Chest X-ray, AP view. Patient: 53 years old, sex F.
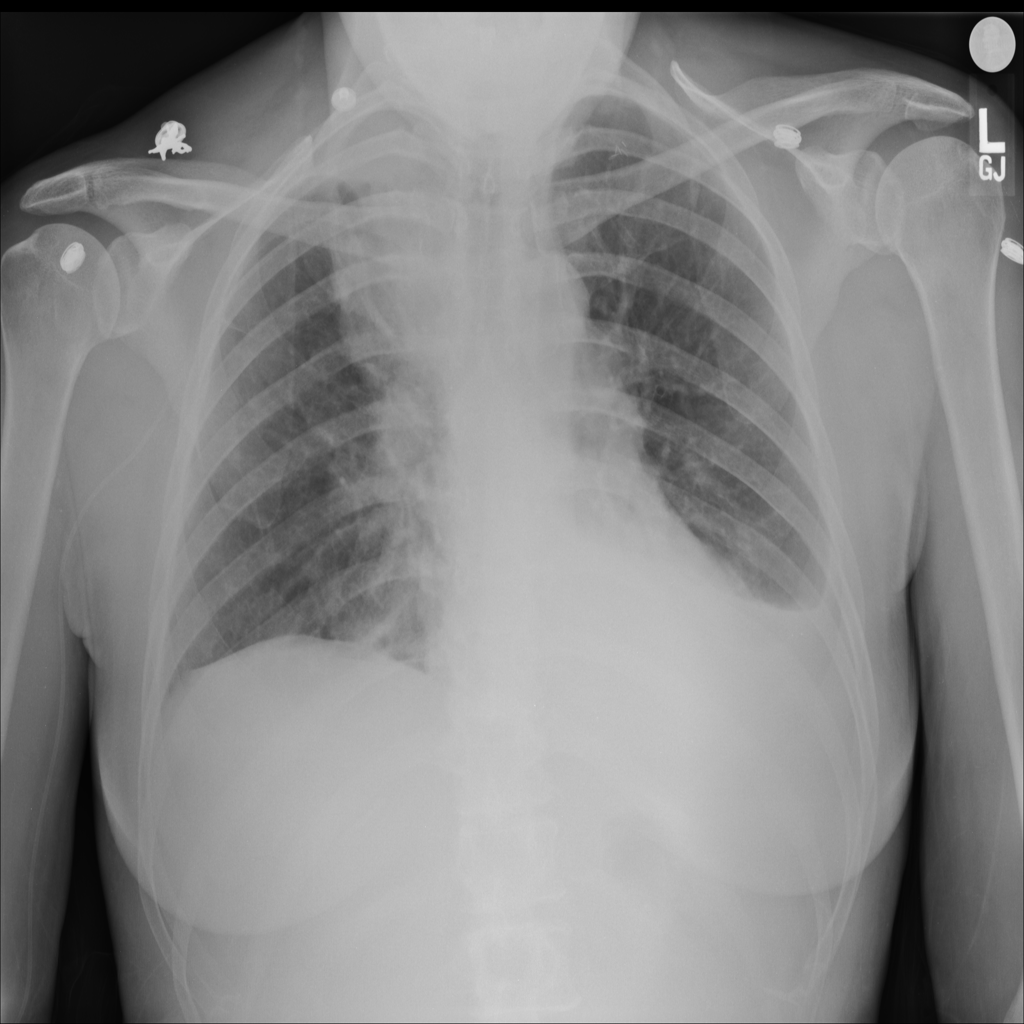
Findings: Effusion